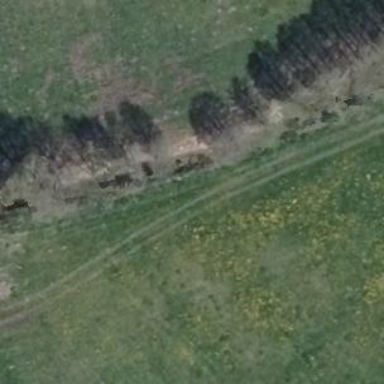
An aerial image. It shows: Row of deciduous broadleaved trees.